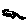
Label: cat